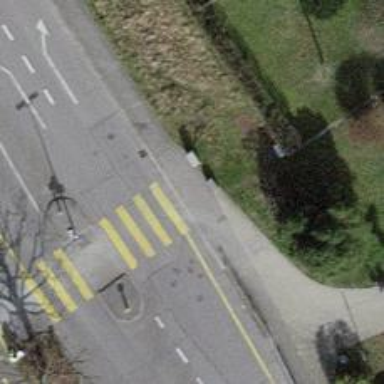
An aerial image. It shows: Asphalt footway with crossing island.